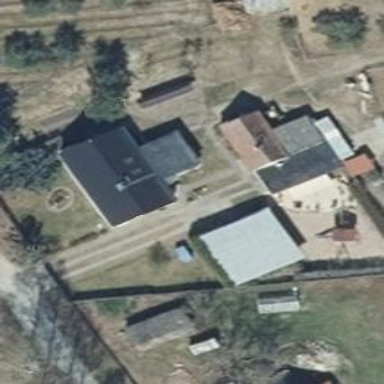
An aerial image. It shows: Black flat-roofed house.